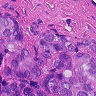
Metastatic tissue present: yes